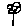
Label: flower